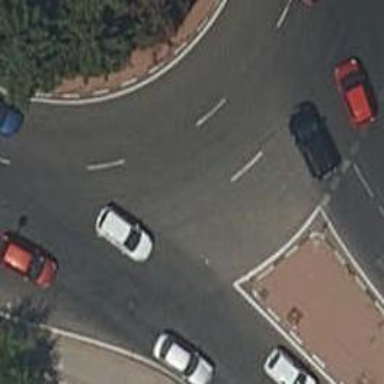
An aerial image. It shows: Primary highway intersecting roundabout.